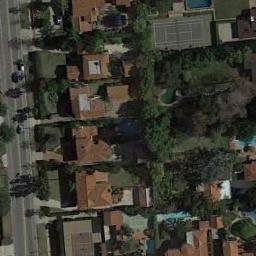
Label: tennis_court